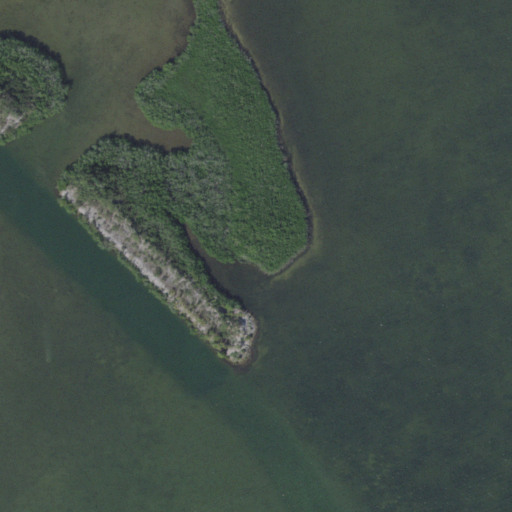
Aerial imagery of cape in Florida named Flat Point containing open water, woody wetlands, and herbaceous wetlands